Question: What game?
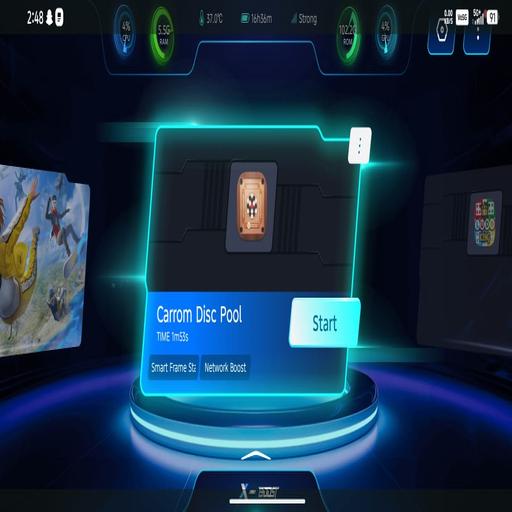
Answer: Carrom Disc Pool